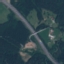
Land use / land cover: Highway